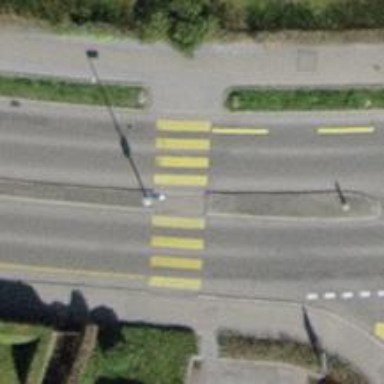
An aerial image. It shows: Uncontrolled zebra crossing on the road.